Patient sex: M
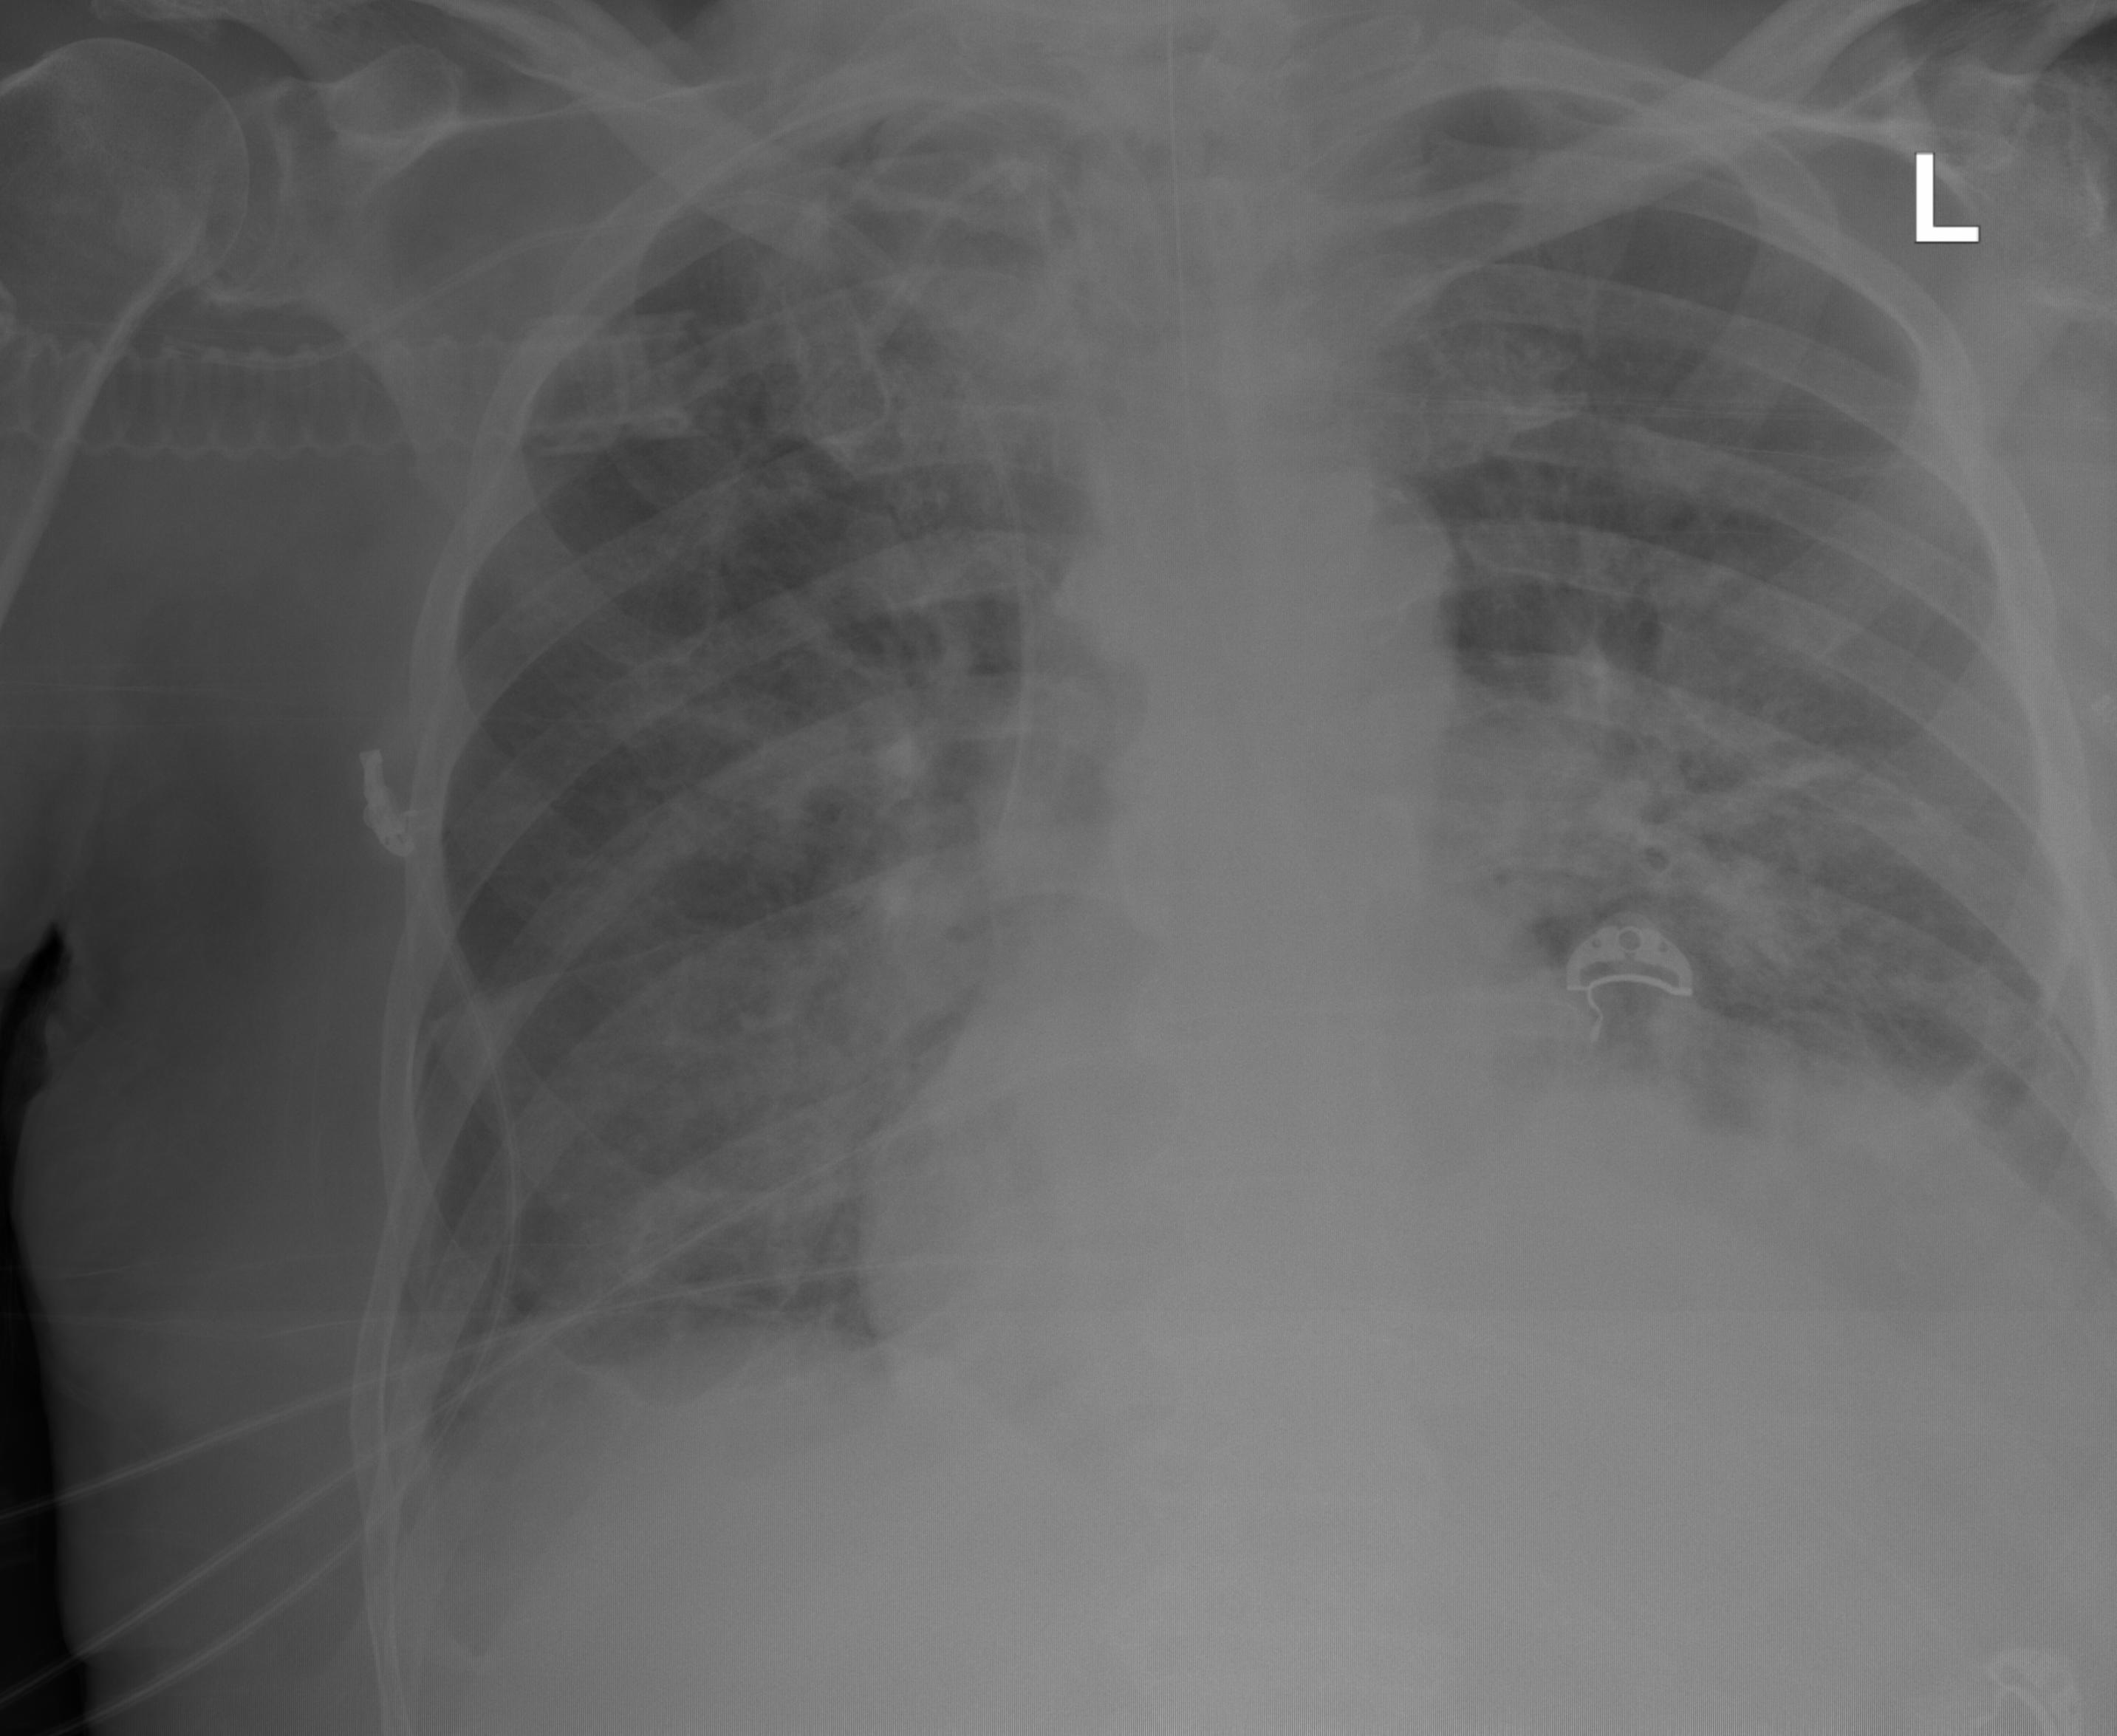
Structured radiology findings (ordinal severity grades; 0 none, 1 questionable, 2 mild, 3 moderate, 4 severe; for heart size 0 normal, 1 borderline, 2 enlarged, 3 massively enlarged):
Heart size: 2
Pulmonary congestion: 2
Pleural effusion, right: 1
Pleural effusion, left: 2
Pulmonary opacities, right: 2
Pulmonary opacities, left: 2
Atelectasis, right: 3
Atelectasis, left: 3